Interaction volume radius: 10 \u00c5
Interaction volume height: 35 \u00c5
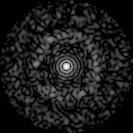
Disorder parameter: 0.8354